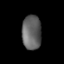
Tissue: lung
Cell type: Epithelial cells
Senescence score: 0.1341
Nuclear area (px): 657
Mean DAPI intensity: 98.032